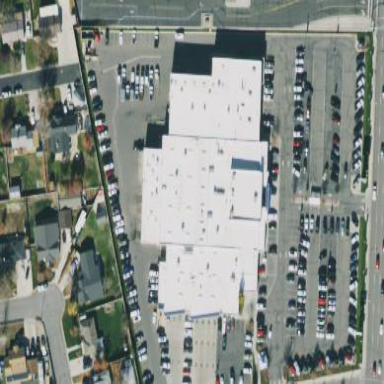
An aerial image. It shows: Retail building that houses car shop.